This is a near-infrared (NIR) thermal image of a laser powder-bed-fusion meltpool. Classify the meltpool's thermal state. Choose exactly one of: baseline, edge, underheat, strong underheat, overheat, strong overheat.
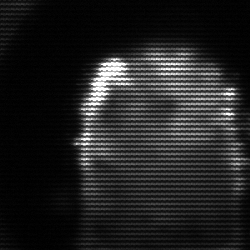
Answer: baseline